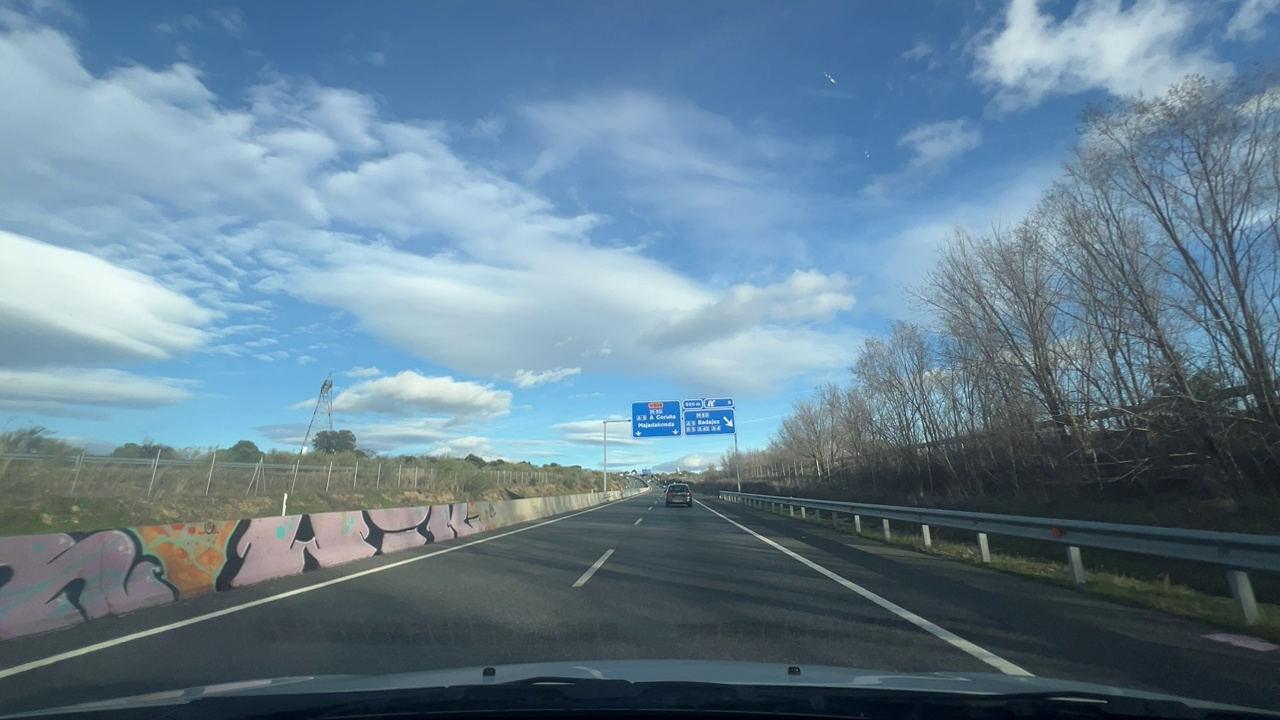
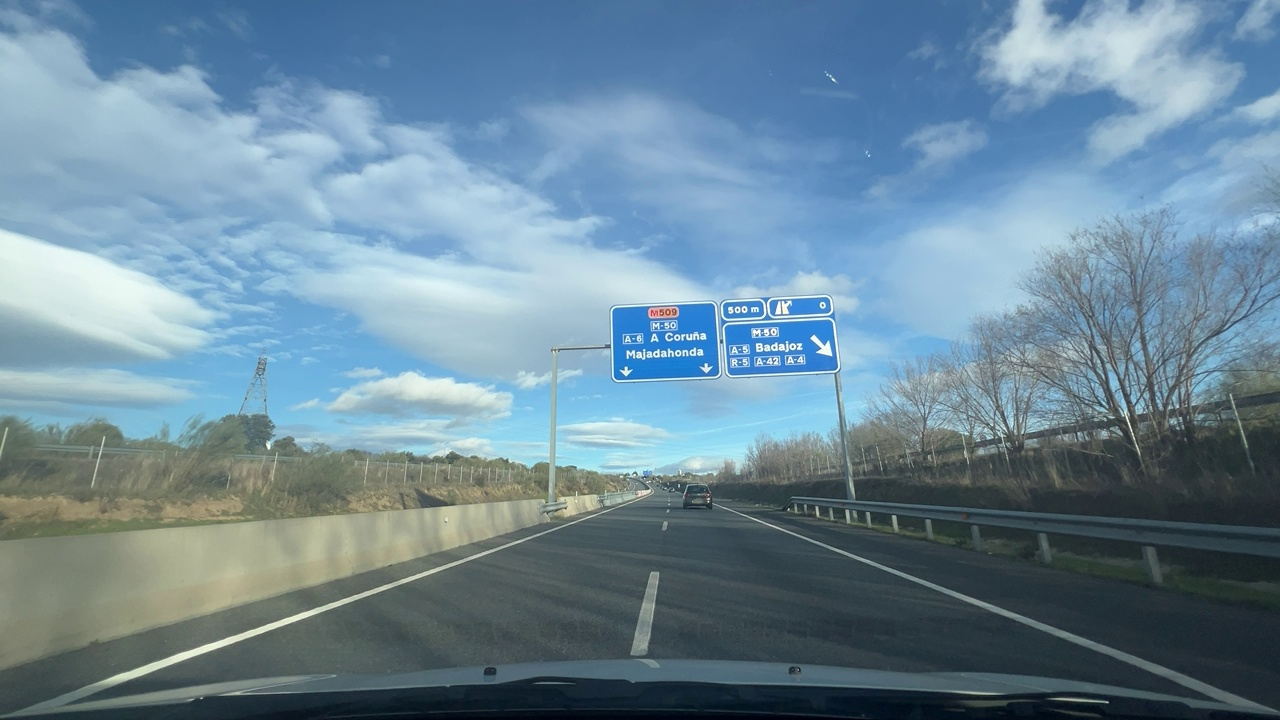
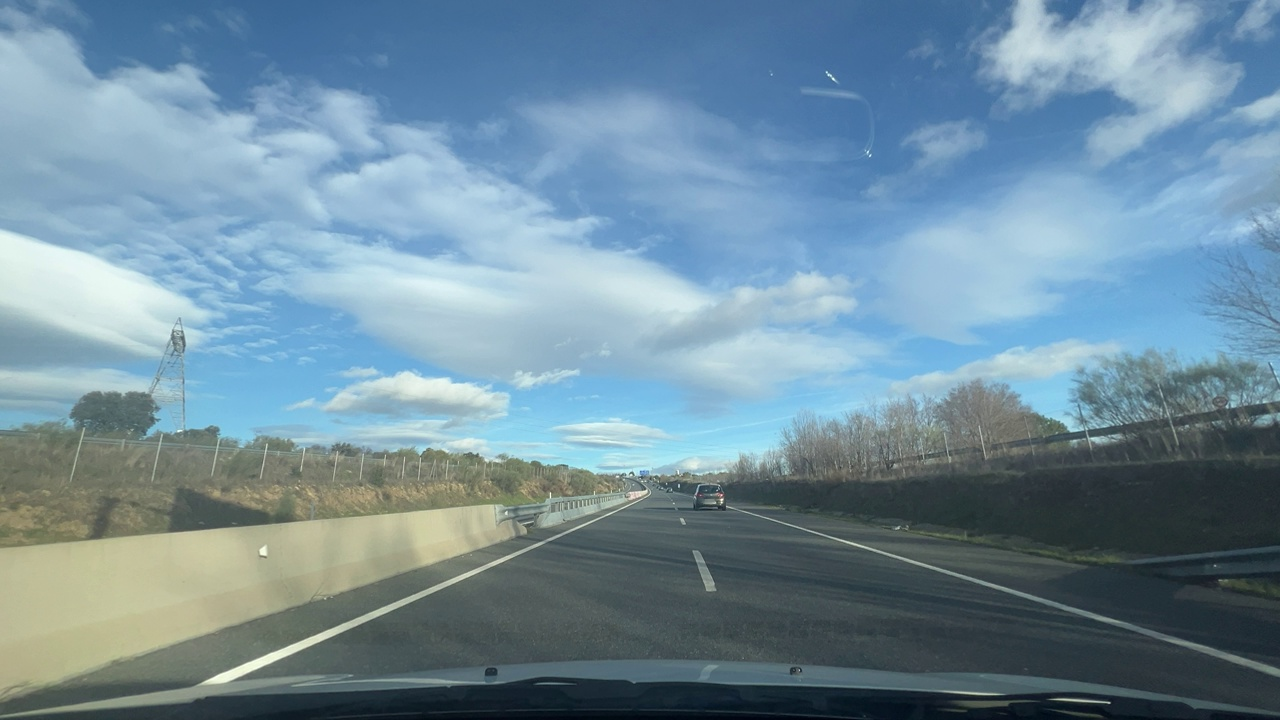
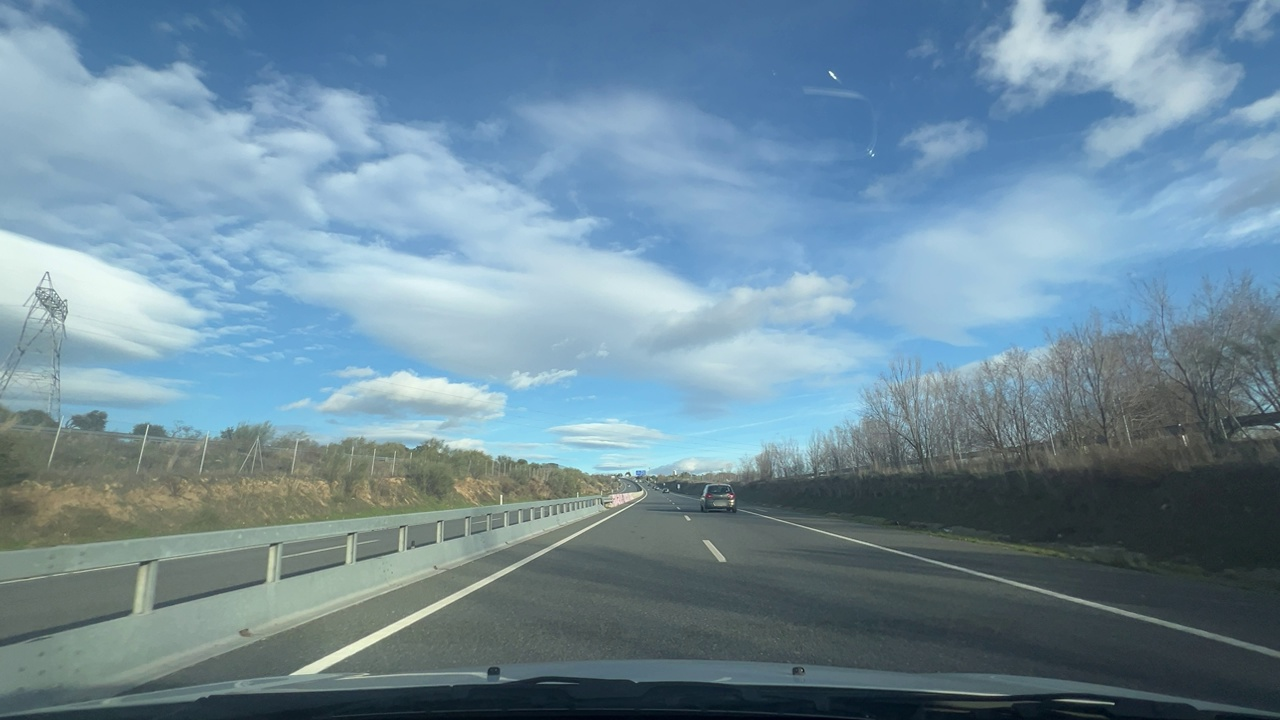
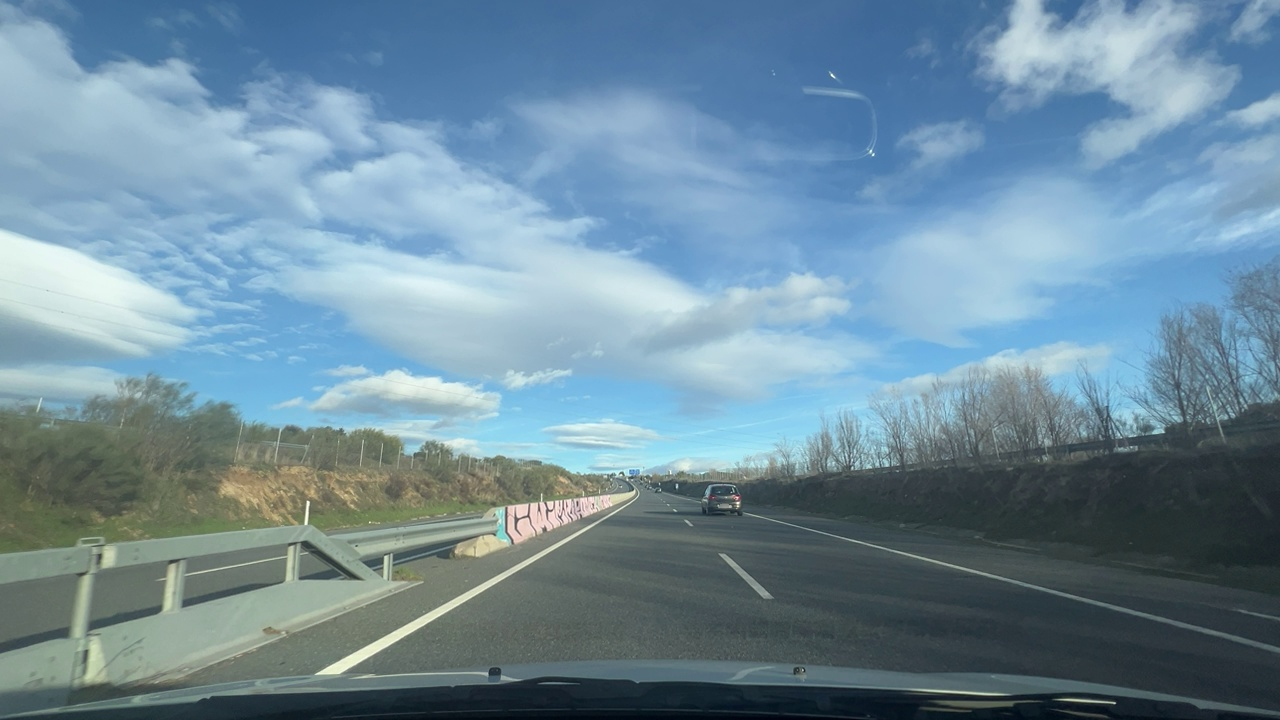
Situation: empty
Question: Is pedestrian's current path intersecting with the trajectory of the ego vehicle?
Answer: No
Reasoning: There are no pedestrians visible in the trajectory of the ego vehicle

Situation: empty
Question: Are pedestrians or cyclists moving alongside the ego vehicle on the left side?
Answer: No
Reasoning: There are no pedestrians or cyclists moving alongside the ego vehicle on the left

Situation: empty
Question: Is the ego vehicle currently traveling within an acceleration or merge lane?
Answer: No
Reasoning: The ego vehicle is currently travelling on the highway

Situation: empty
Question: Is there an adjacent acceleration lane merging into the ego lane?
Answer: No
Reasoning: There are no acceleration lanes visible merging into the ego lane